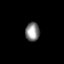
Tissue: lung
Cell type: Endothelial cells
Senescence score: 0.5712
Nuclear area (px): 259
Mean DAPI intensity: 135.425